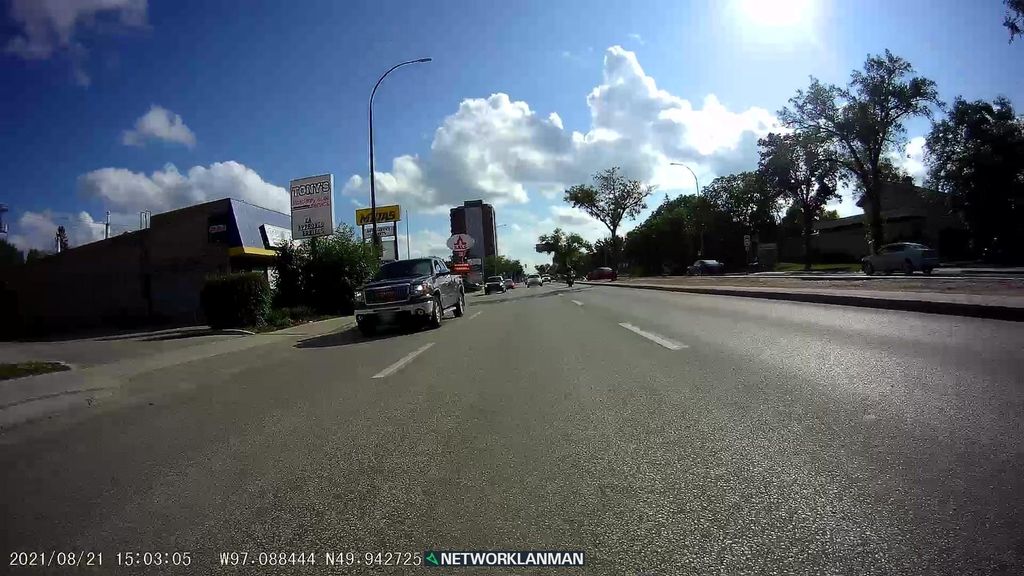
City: winnipeg